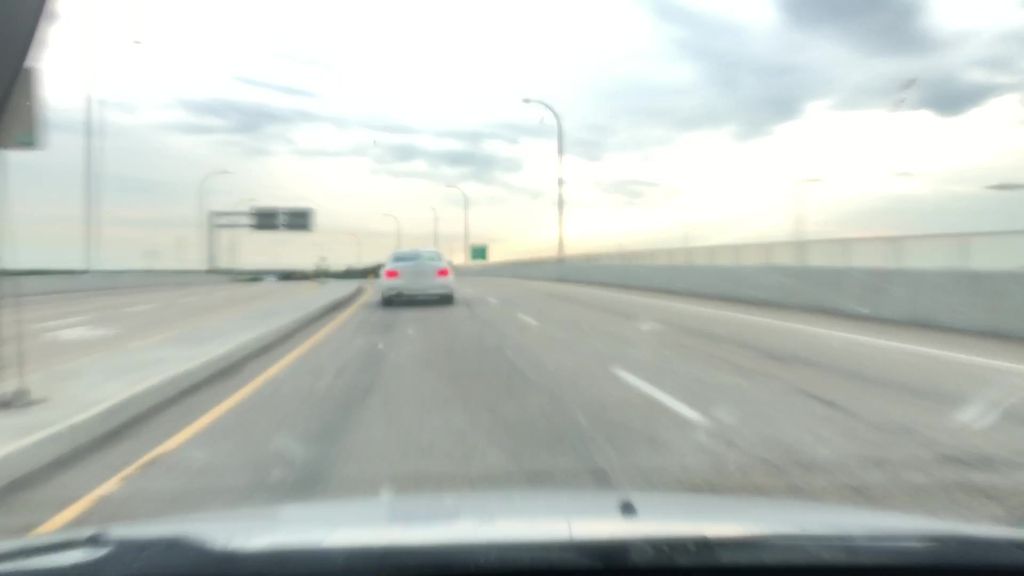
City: edmonton